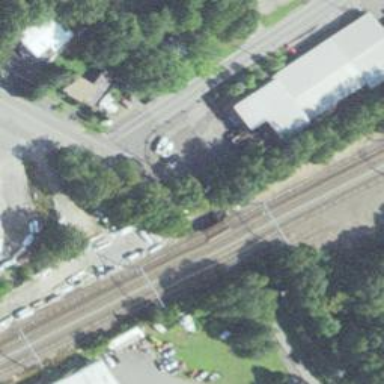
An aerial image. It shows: Railway bridge with electrified contact lines.